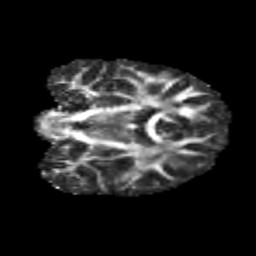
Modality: FA
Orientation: coronal
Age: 9
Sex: male
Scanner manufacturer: siemens
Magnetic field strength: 3 T
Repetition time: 3.8 s
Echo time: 0.07 s